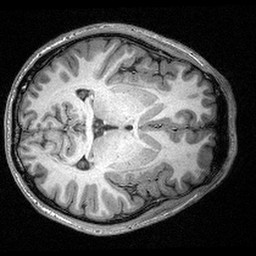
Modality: T1w
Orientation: axial
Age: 18
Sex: male
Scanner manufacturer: siemens
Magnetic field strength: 3 T
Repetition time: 2.53 s
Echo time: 0.00309 s